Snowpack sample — Buffalo Mountain, Silverthorne, Colorado, USA (1/25/25, 10:11 AM MST)
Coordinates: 39.6222, -106.1139
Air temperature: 22 °F
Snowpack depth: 110 cm
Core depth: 20 cm
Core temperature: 48.2 °F
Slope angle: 12°, slope face: 102°
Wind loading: high
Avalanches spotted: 0
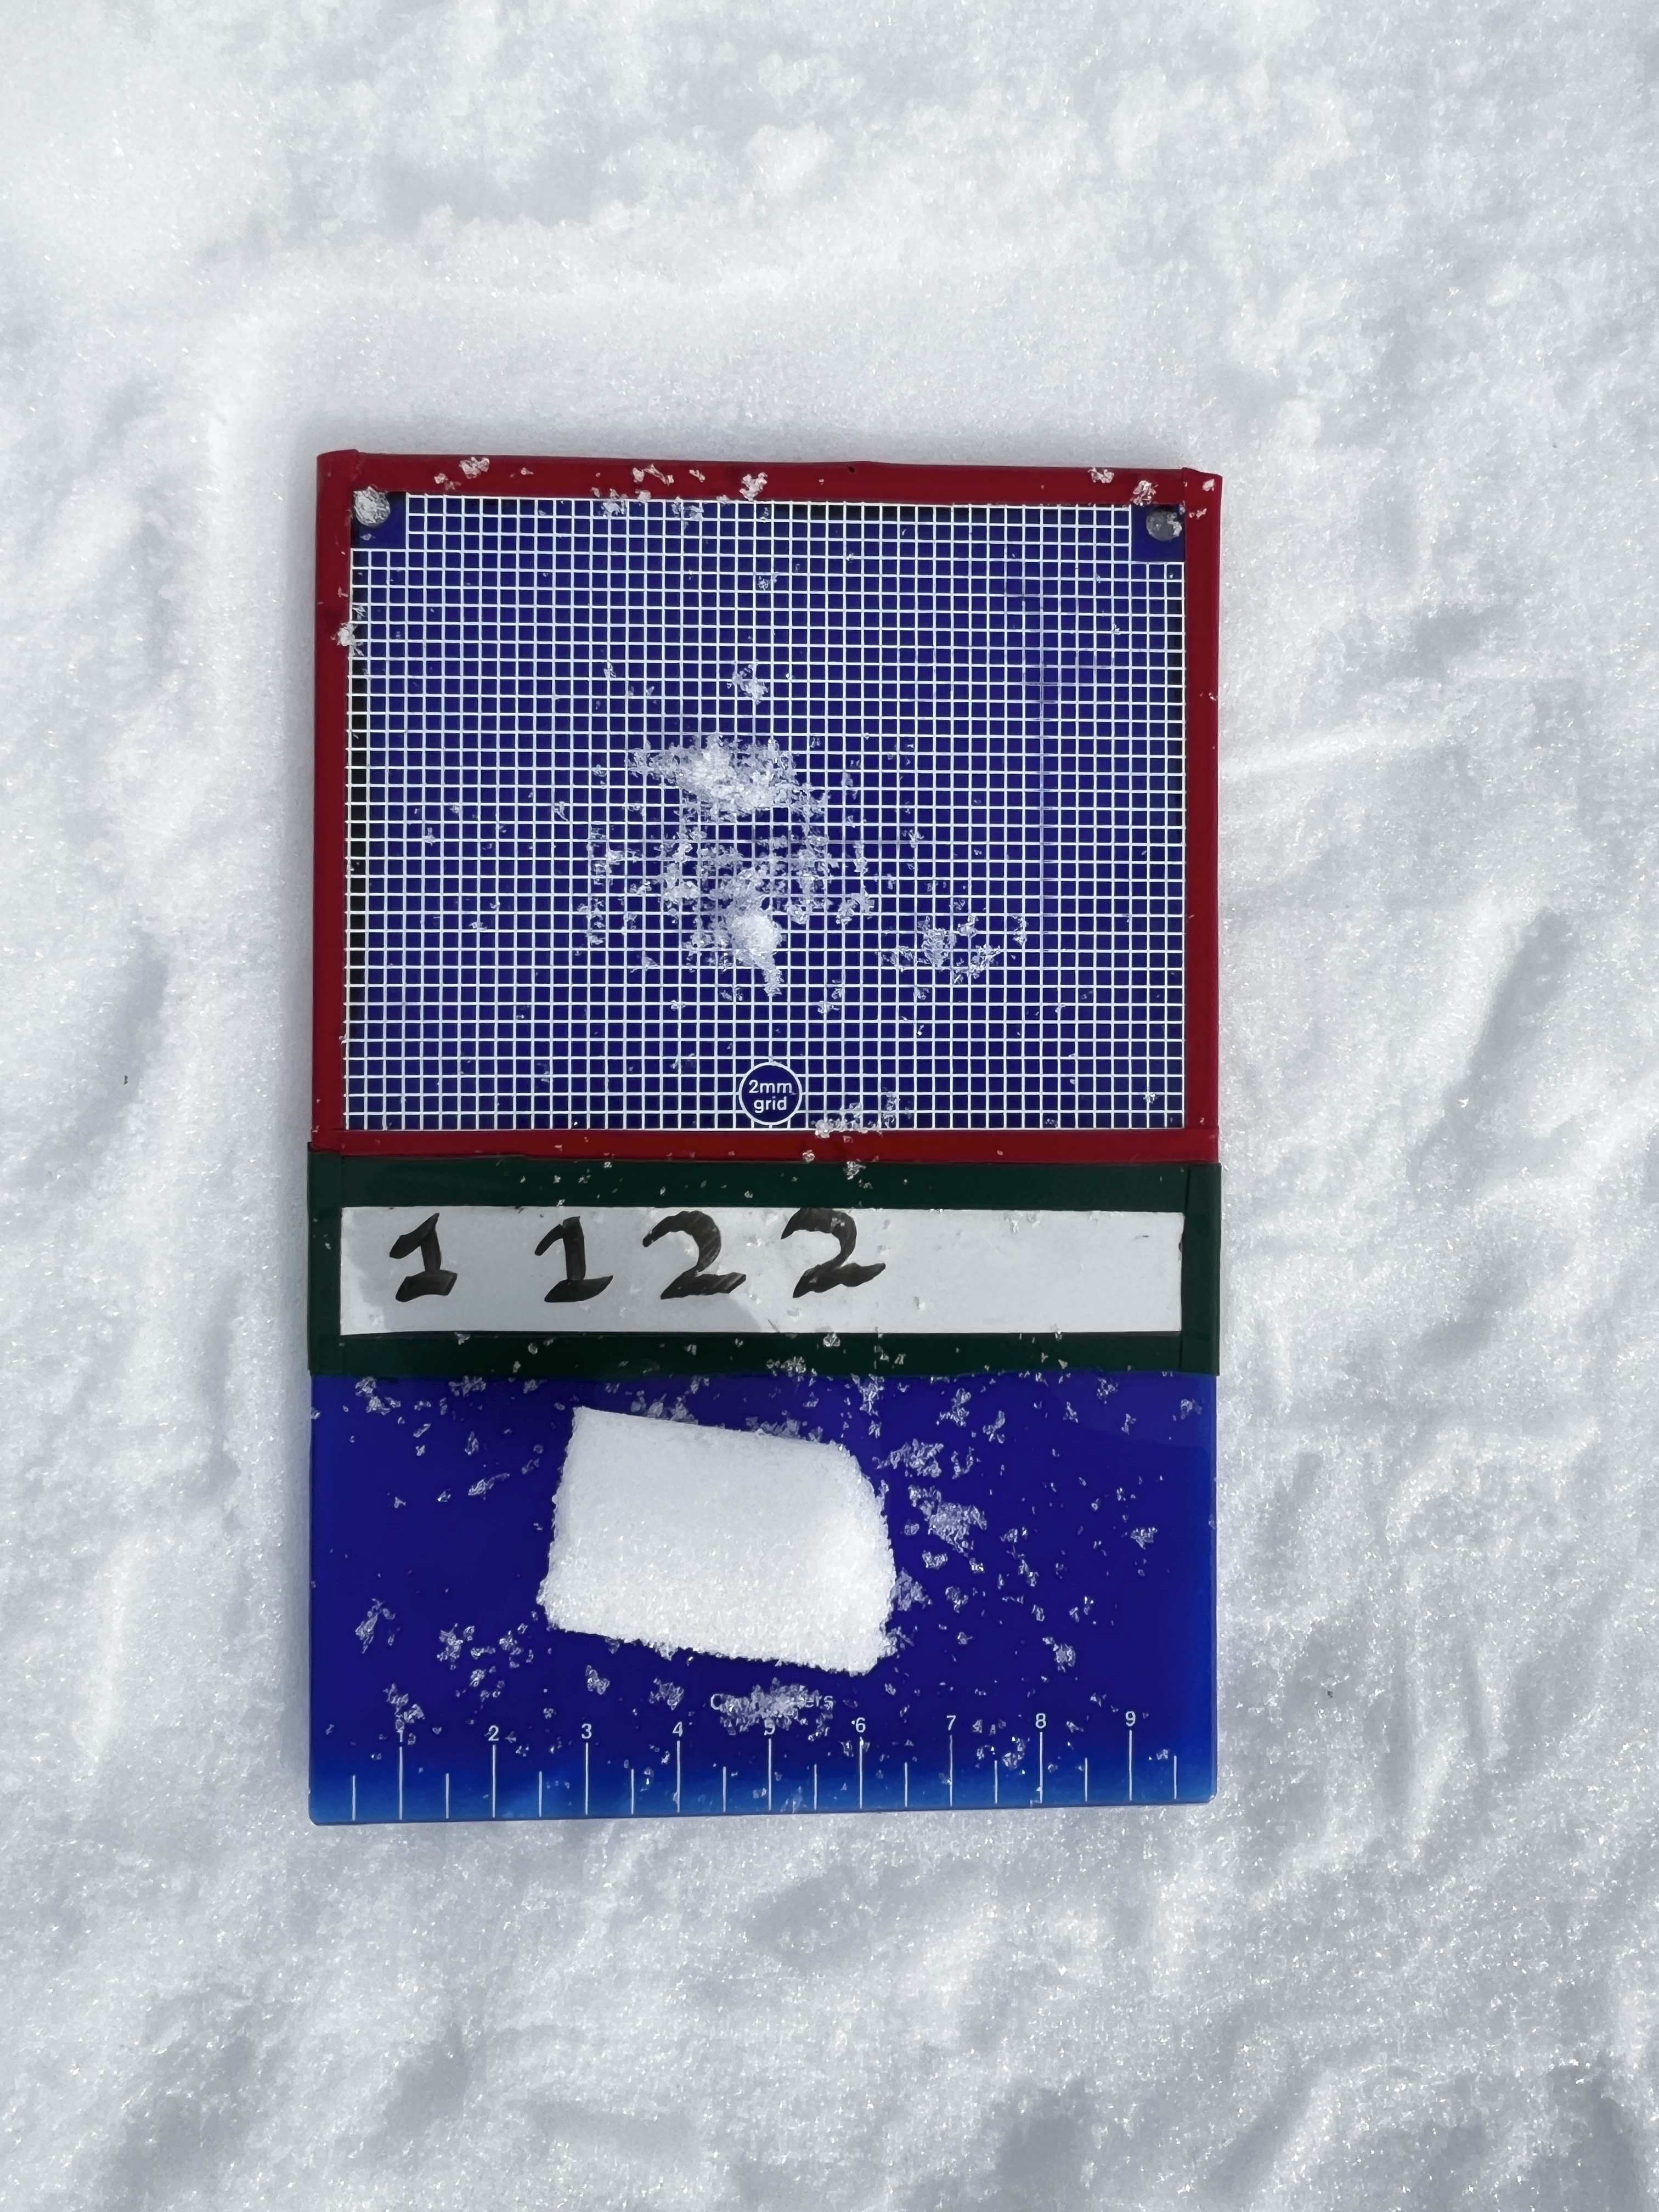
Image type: crystal_card
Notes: No avalanches nearby, collected on the outskirts of a fire break 15 meters from the treeline, on way to Buffalo and Red Mountain